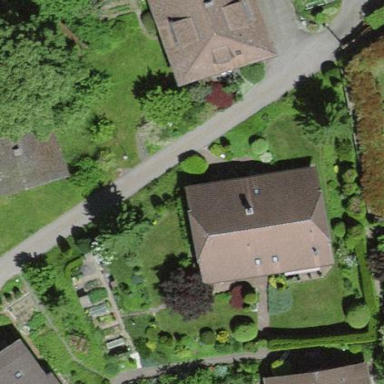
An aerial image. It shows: Residential building.